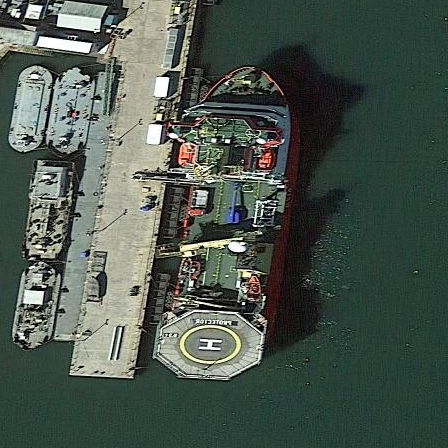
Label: civil